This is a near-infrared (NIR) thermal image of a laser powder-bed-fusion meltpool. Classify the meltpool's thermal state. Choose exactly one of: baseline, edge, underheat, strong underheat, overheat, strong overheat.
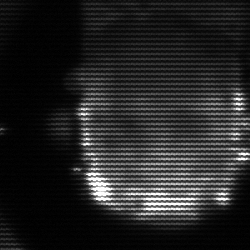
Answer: baseline